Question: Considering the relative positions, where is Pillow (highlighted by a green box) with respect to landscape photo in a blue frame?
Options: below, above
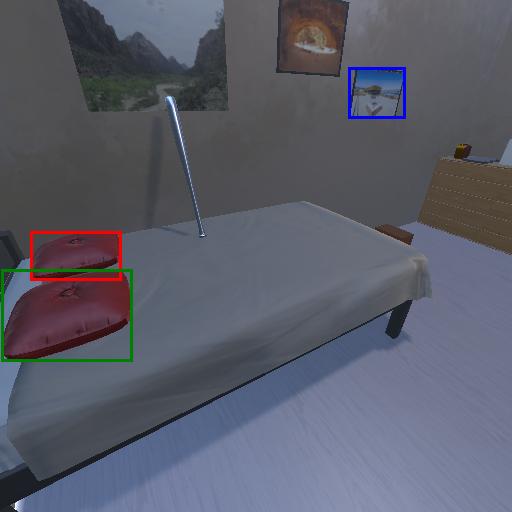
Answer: below